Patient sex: F
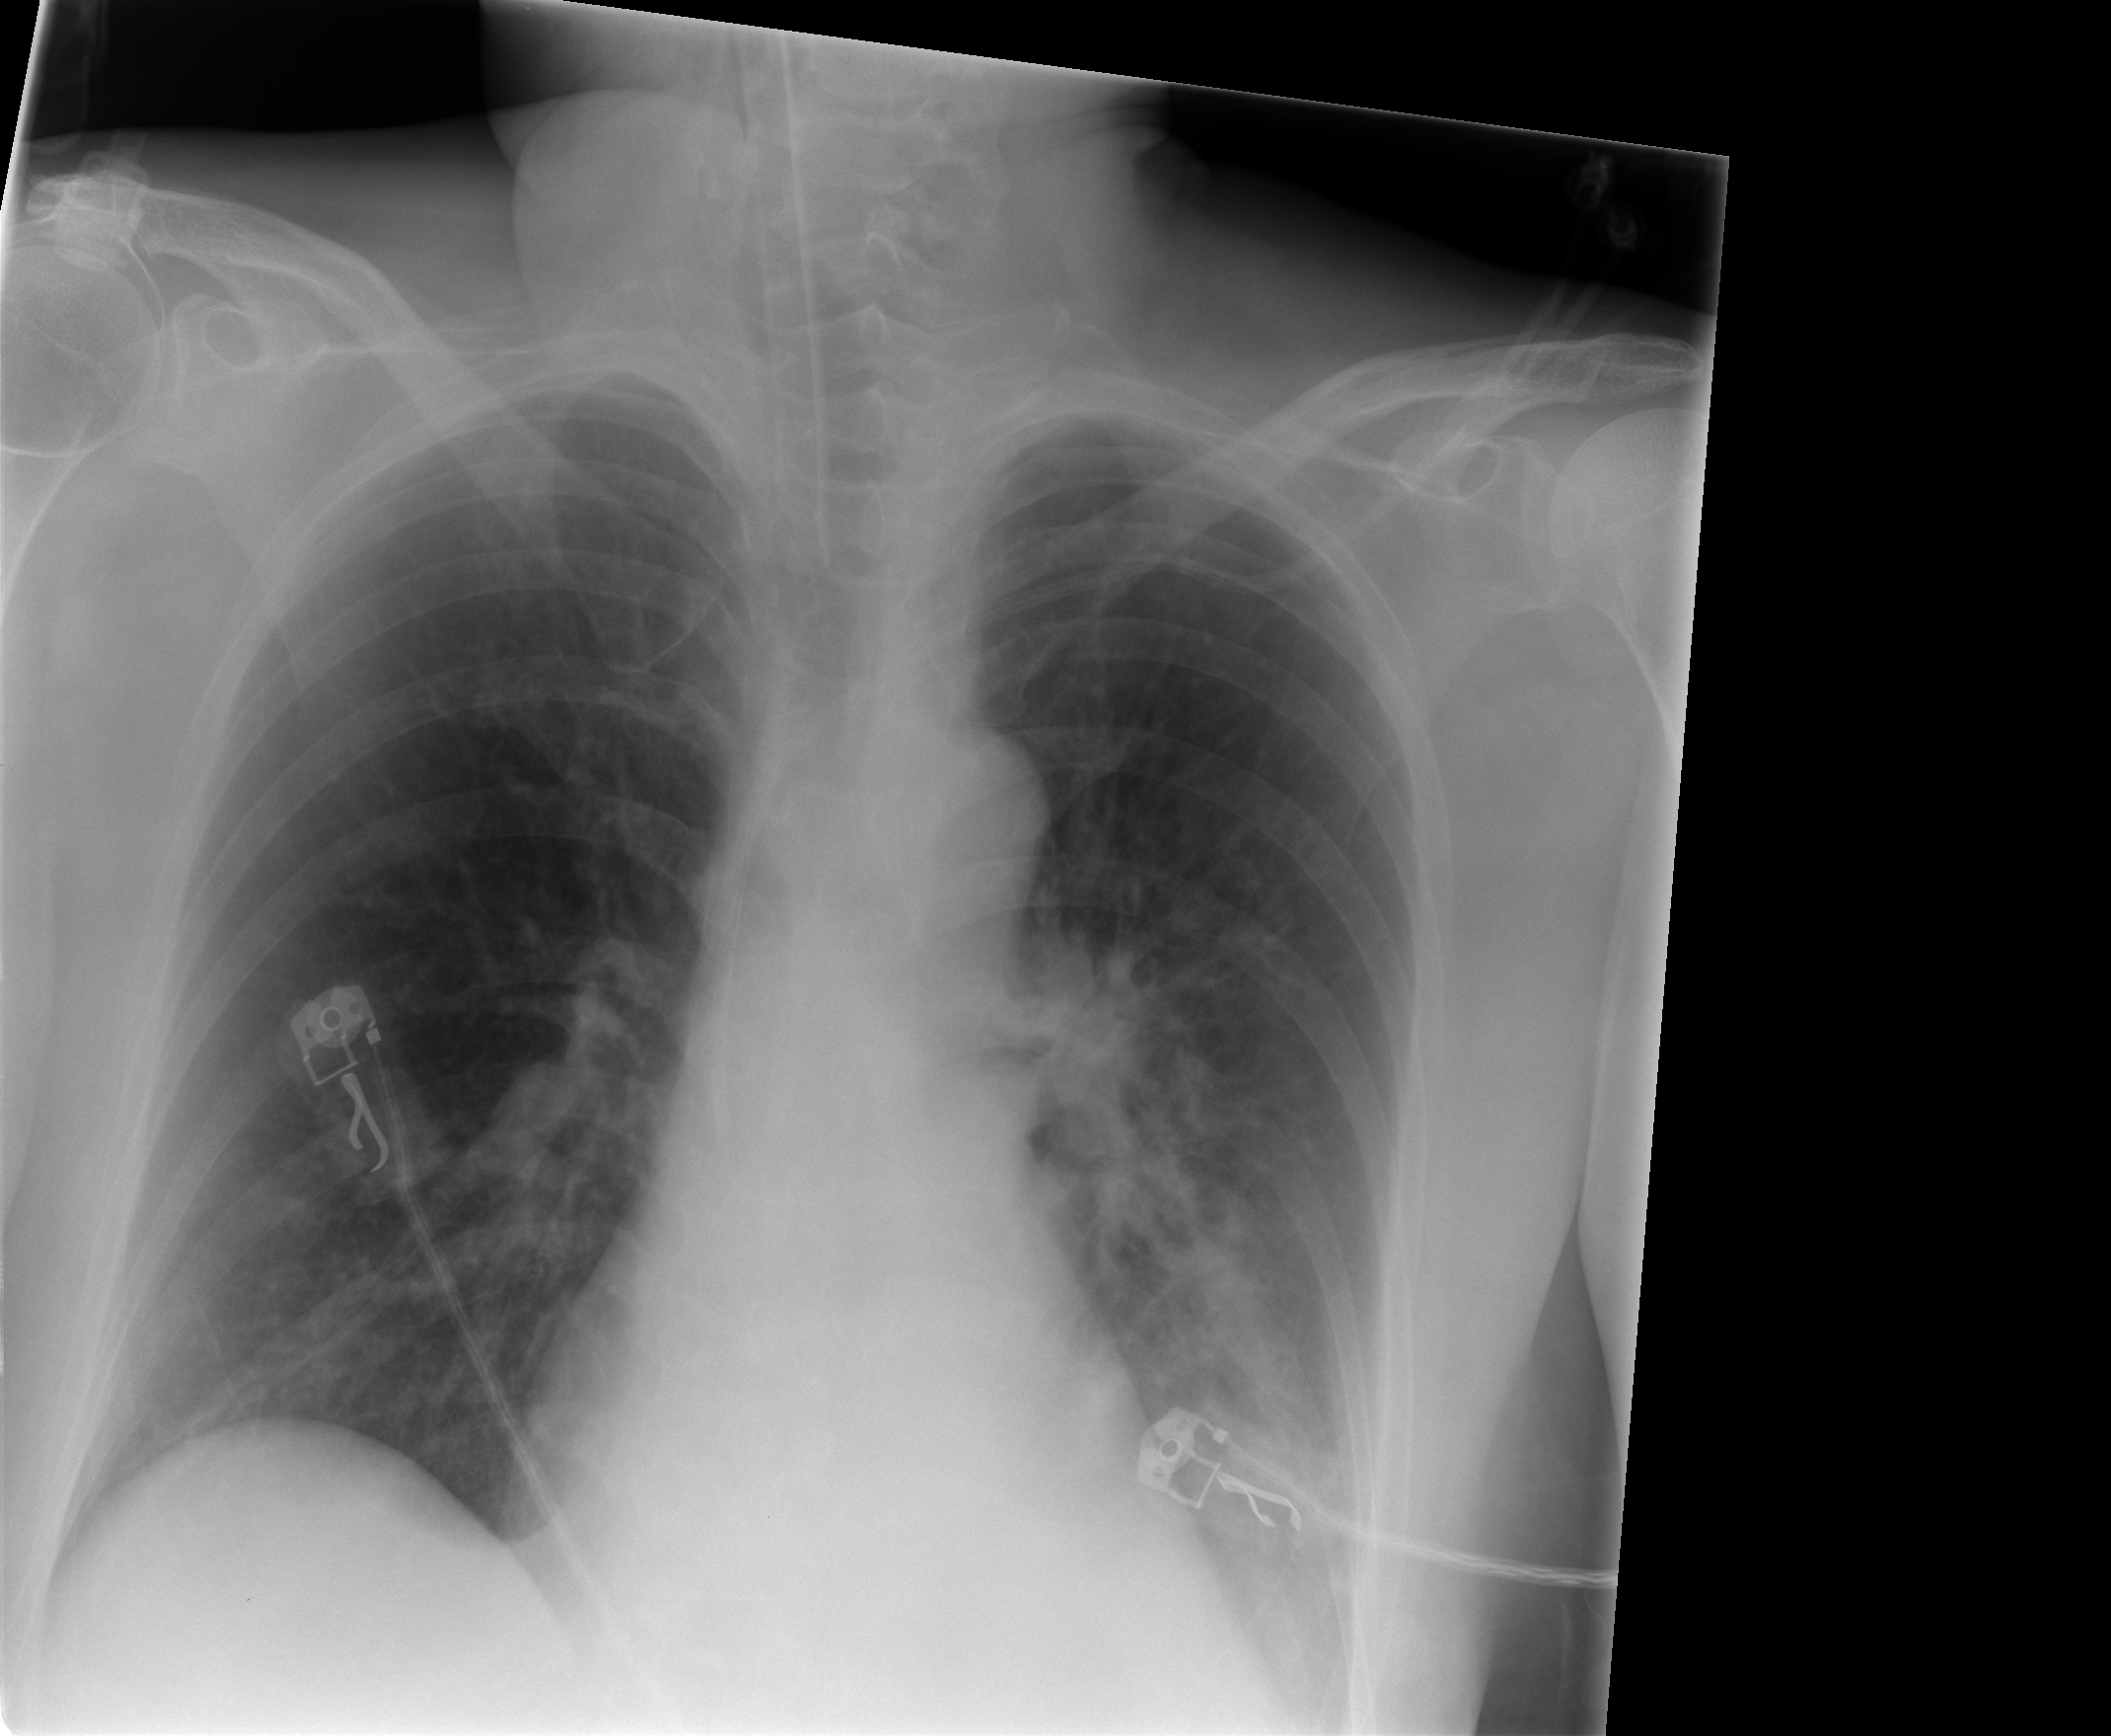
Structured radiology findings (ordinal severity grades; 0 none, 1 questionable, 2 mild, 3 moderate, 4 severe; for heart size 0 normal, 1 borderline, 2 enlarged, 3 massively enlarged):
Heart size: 0
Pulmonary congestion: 0
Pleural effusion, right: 0
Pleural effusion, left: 1
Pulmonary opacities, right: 0
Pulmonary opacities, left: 2
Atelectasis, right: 0
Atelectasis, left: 2